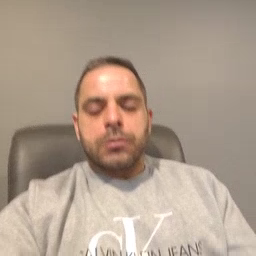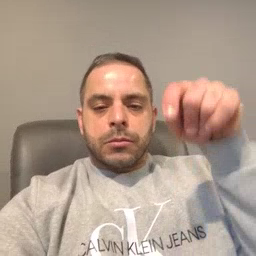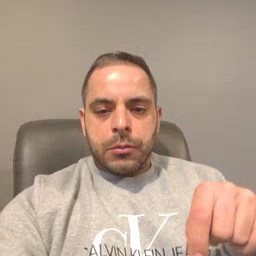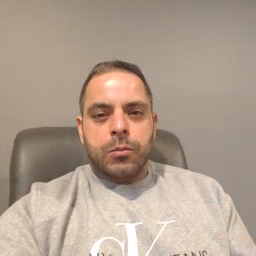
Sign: down